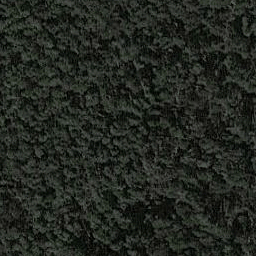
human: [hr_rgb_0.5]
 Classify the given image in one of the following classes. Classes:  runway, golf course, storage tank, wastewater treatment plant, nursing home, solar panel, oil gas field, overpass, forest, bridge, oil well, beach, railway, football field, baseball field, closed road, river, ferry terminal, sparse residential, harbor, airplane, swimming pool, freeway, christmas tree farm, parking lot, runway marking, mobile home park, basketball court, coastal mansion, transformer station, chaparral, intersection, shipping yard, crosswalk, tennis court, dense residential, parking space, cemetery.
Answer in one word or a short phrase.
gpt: forest